Question: I have got a problem with one of my paid apps. I cannot save any modification because there is a problem with the price defined for Brazil. Below the screenshot of what I can see (in French sorry). I don't understand why it is written "impossible to define a price in BRL for Brazil".
The problem is that I cannot save any modification made to my metadata, because of this problem. Even if I remove Brazil from my countries (by unchecking the checkbox), the same error is displayed and I am unable to save any modification or upload any new apk.
Any idea how I can solve this ?
Thanks !

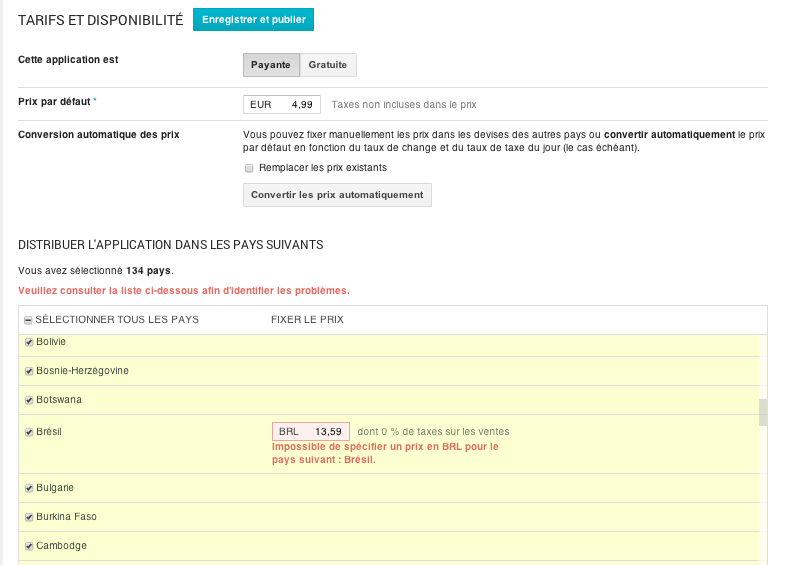
Answer: OK, there was probably a bug of the console... I simply clicked on the button "Convert the prices automatically" (I don't know if is the exact translation, my console is in French) and it solved the issue !